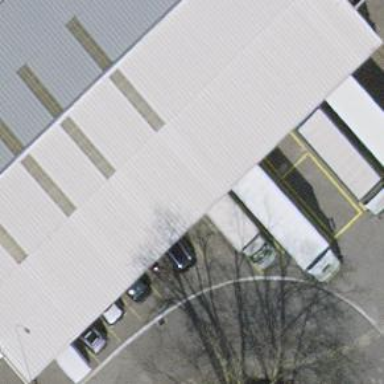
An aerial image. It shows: View of roof of building.